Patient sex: F
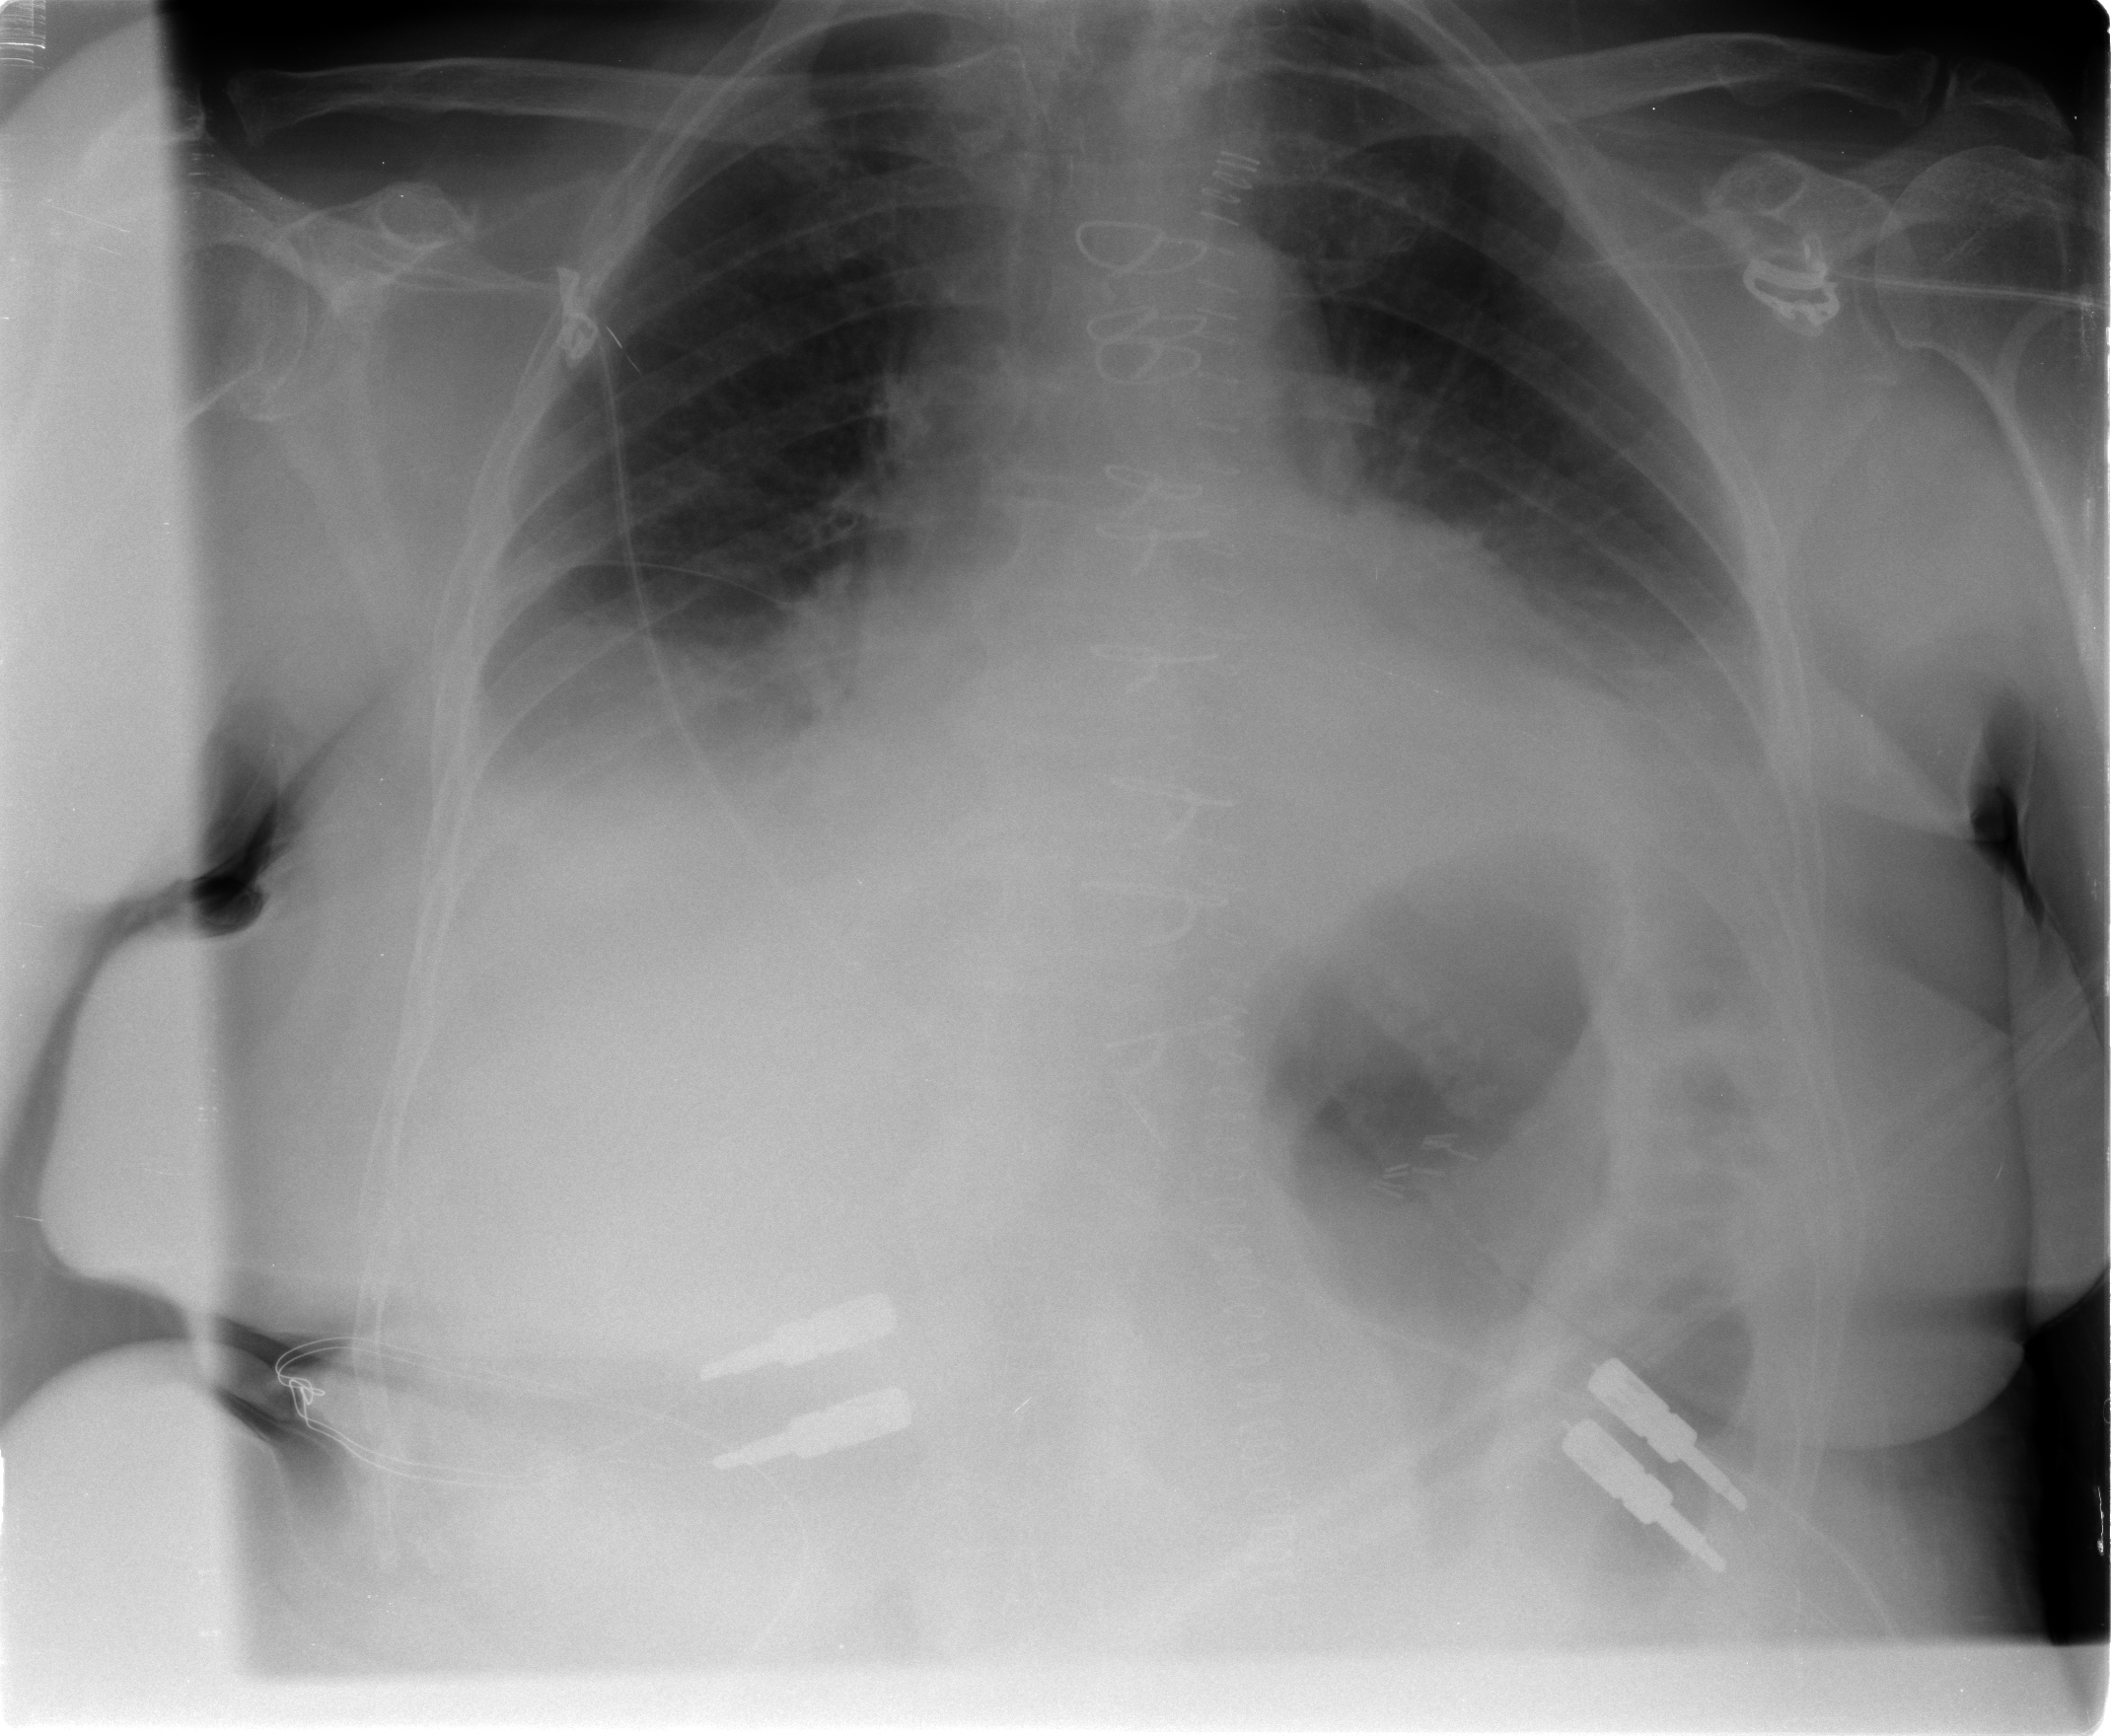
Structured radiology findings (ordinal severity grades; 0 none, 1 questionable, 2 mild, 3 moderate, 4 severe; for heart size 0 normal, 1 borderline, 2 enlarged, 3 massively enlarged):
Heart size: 2
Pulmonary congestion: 2
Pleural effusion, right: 2
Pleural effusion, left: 2
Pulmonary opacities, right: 0
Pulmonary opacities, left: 0
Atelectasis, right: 2
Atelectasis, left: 2